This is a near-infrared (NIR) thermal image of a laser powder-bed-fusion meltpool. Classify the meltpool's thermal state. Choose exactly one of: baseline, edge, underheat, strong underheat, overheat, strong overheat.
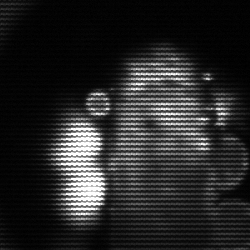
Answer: strong underheat